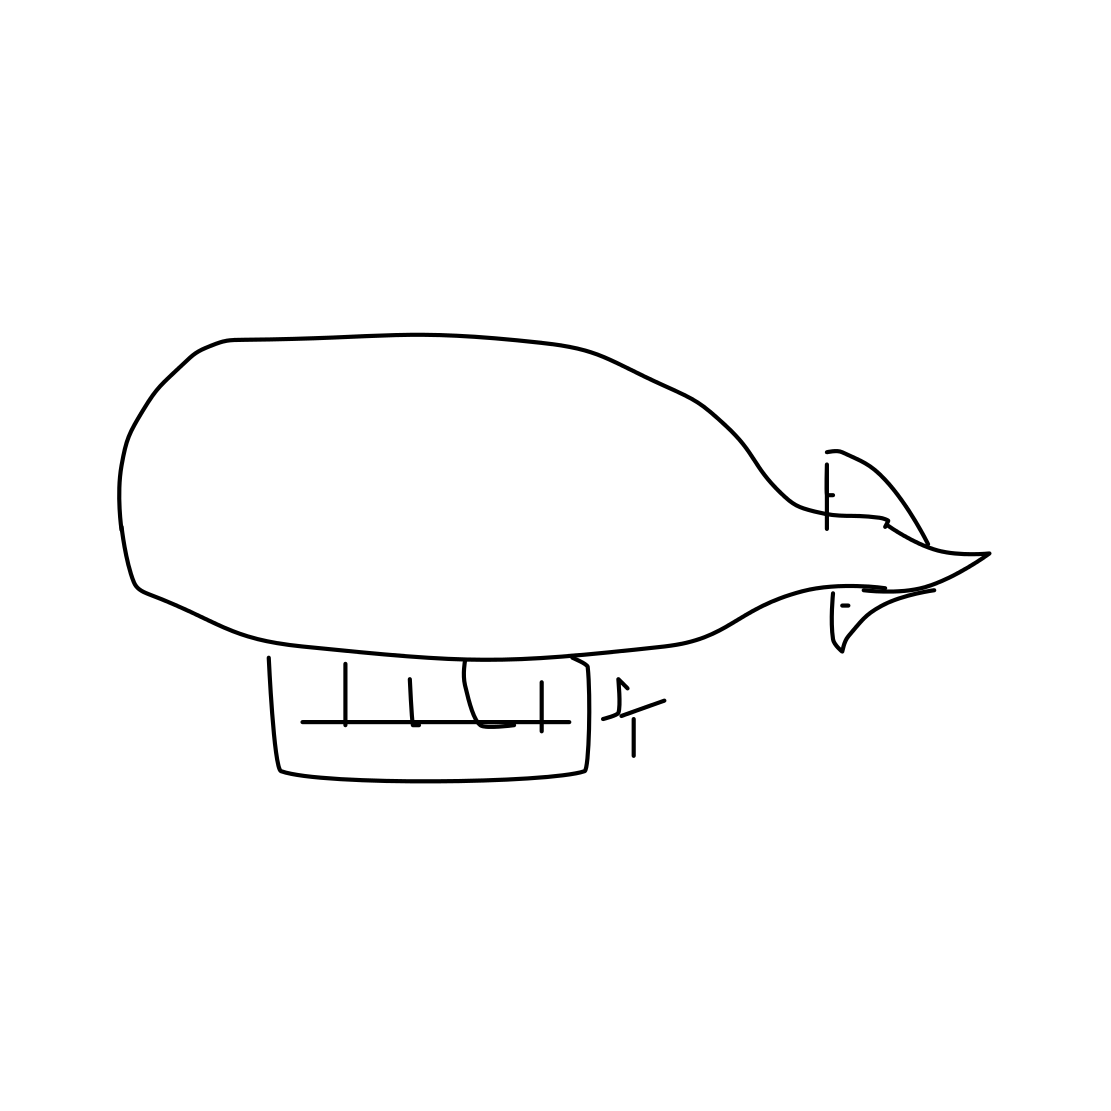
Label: blimp